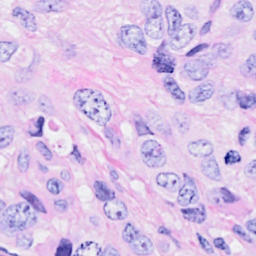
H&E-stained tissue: Breast